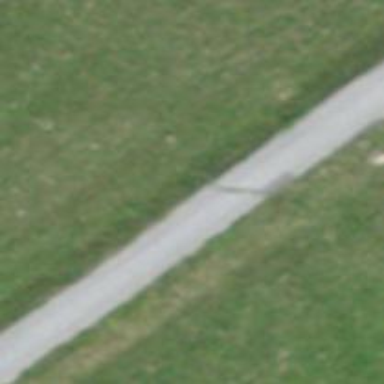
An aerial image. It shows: Asphalt road in residential area.